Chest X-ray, PA view. Patient: 24 years old, sex F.
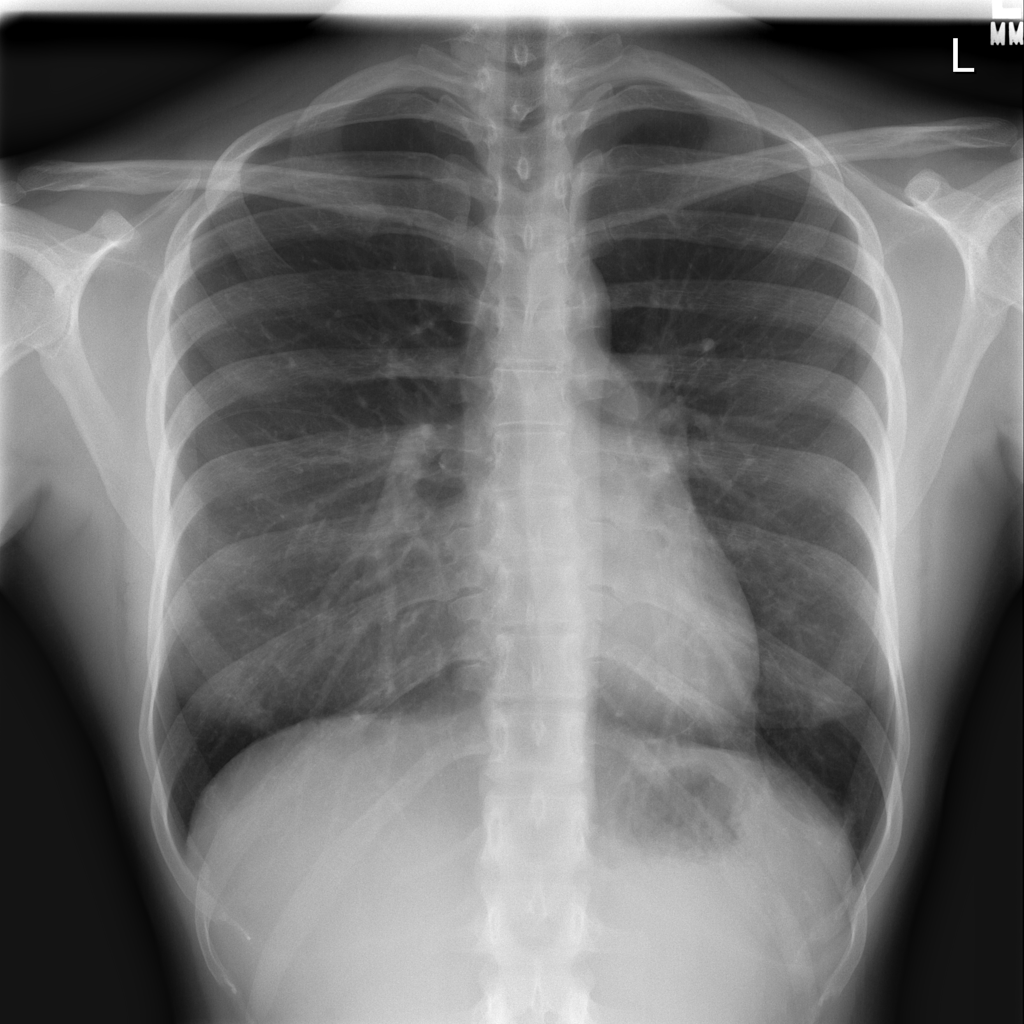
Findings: No Finding